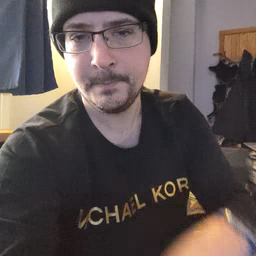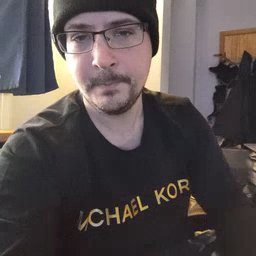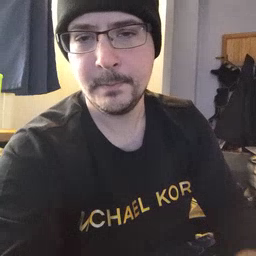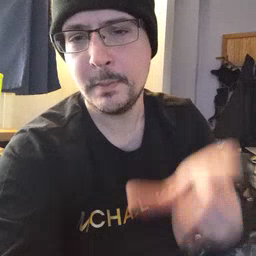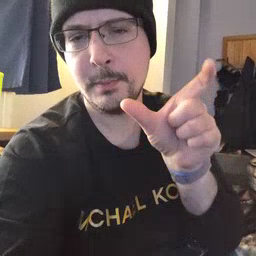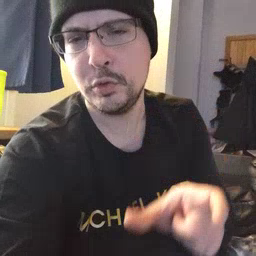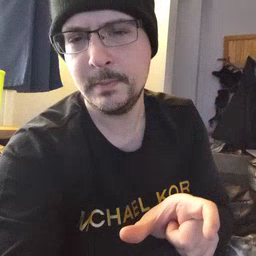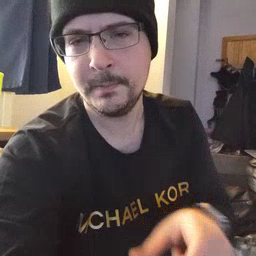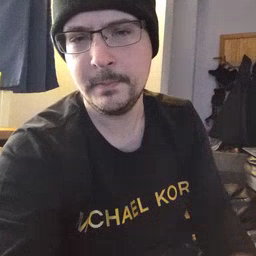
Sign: person